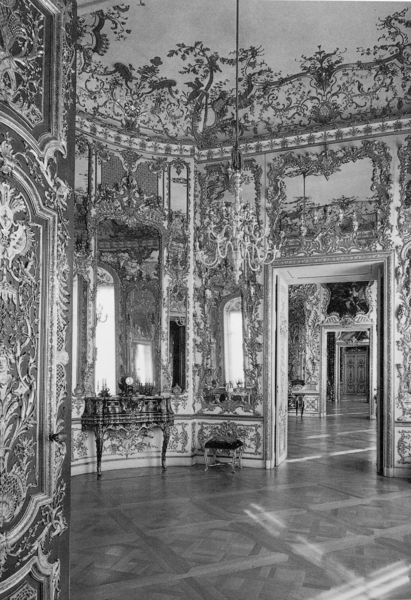
Titel: Blick vom Miniaturenkabinett ins Spiegelkabinett und die Enfilade der Reichen Zimmer
Standort: München
Institution: Residenz
Schlagwörter: dunkel, gemälde, schatten, weiß, blumen, fenster, glas, grau, hell, holz, licht, raum, schmuck, schwarz, tisch, tür, zimmer, blick, gebäude, schloss, malerei, muster, ornament, wand, architektur, barock, rahmen, silber, innenraum, möbel, spiegel, sonne, boden, gold, interieur, reich, sessel, decke, innen, rokkoko, leuchte, rokoko, ranken, kommode, schrank, schreibtisch, türen, parkett, tanzsaal, russland, leer, hocker, rand, saal, schemel, salon, tapete, einheit, floral, ornamente, verzierung, wandgemälde, paravent, uhr, türrahmen, kerzen, kronleuchter, leuchter, lüster, stuck, türflügel, durchgang, innenansicht, lichteinfall, edel, rüschen, gewächs, tor, flucht, foto, fotografie, photographie, wände, eingang, gang, durchblick, vergoldet, palast, strahlen, schwarzweiss, räume, intarsien, photo, komode, frisiertisch, schnörkel, öffnung, residenz, konsole, muschel, deckengemälde, museum, geöffnet, interieru, prunk, steinboden, pavillion, pflanzenornamentik, aufnahme, schnitzereien, kostbar, stuch, barok, enfilade, durchgänge, supraporte, geschmückt, rocaille, festsaal, durchsicht, potsdam, zimmerflucht, folge, lichtdurchflutet, öffnunf, spiegelkabinett, amalienburg, chippendale, grold, tischbine, tischkonsole, tischuhr, wandtisch, prunksaal, raumflucht, pomp, täfelung, wänder, deckenmalerie, beistelltich, prunkvol, sans sousi